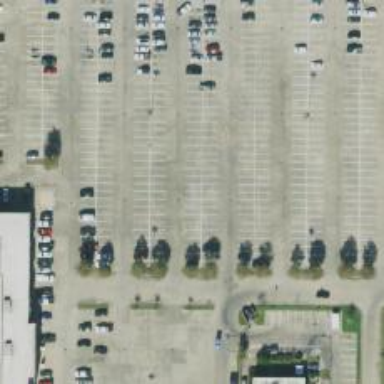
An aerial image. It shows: Parking space is available.